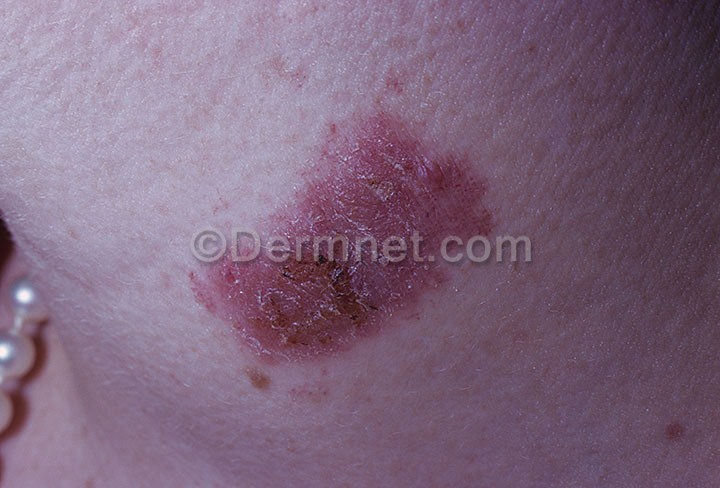
Disease: Vascular Tumors